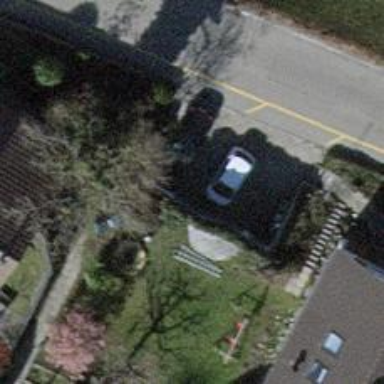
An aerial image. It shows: Retaining wall.